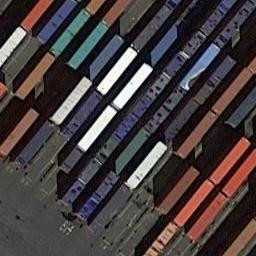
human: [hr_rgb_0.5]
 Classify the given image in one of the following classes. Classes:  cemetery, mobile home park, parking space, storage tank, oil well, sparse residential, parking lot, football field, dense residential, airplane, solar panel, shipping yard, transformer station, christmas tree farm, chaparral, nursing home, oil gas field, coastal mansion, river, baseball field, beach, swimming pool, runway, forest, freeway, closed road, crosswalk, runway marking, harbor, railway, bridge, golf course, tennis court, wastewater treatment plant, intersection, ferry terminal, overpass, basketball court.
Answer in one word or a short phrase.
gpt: shipping yard